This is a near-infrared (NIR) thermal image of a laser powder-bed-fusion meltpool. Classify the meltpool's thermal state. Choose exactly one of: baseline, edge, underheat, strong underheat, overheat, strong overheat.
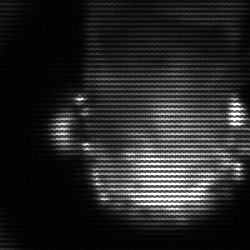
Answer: baseline